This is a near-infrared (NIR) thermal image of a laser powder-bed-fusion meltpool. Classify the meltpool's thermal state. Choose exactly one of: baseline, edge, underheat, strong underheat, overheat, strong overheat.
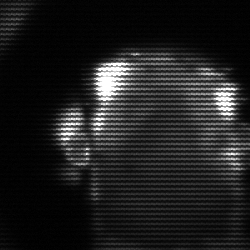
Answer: baseline